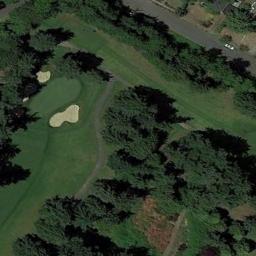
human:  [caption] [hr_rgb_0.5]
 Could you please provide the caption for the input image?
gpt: There are a few bunkers, A few paths and many trees on a large green lawn on the golf course with several cars on the road next to the golf course .

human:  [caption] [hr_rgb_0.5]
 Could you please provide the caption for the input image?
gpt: The golf course has some fairways, Barrier trees and two sandpits and a freeway is next to the golf course .

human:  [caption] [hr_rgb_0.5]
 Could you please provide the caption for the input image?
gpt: There are five bunkers in this area, Two winding paths and a small river .

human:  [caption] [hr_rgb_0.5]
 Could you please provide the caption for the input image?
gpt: There is a road next to the golf course .

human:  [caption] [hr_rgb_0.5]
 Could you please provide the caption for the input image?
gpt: There are two bunkers and some green trees on the golf course .